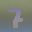
Label: 7